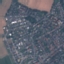
Label: Residential